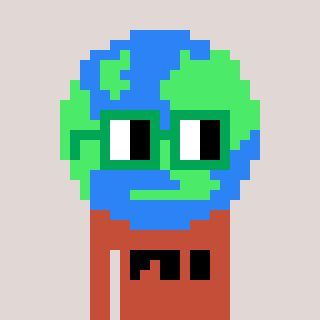
a pixel art character with square green glasses, a earth-shaped head and a rust-colored body on a warm background